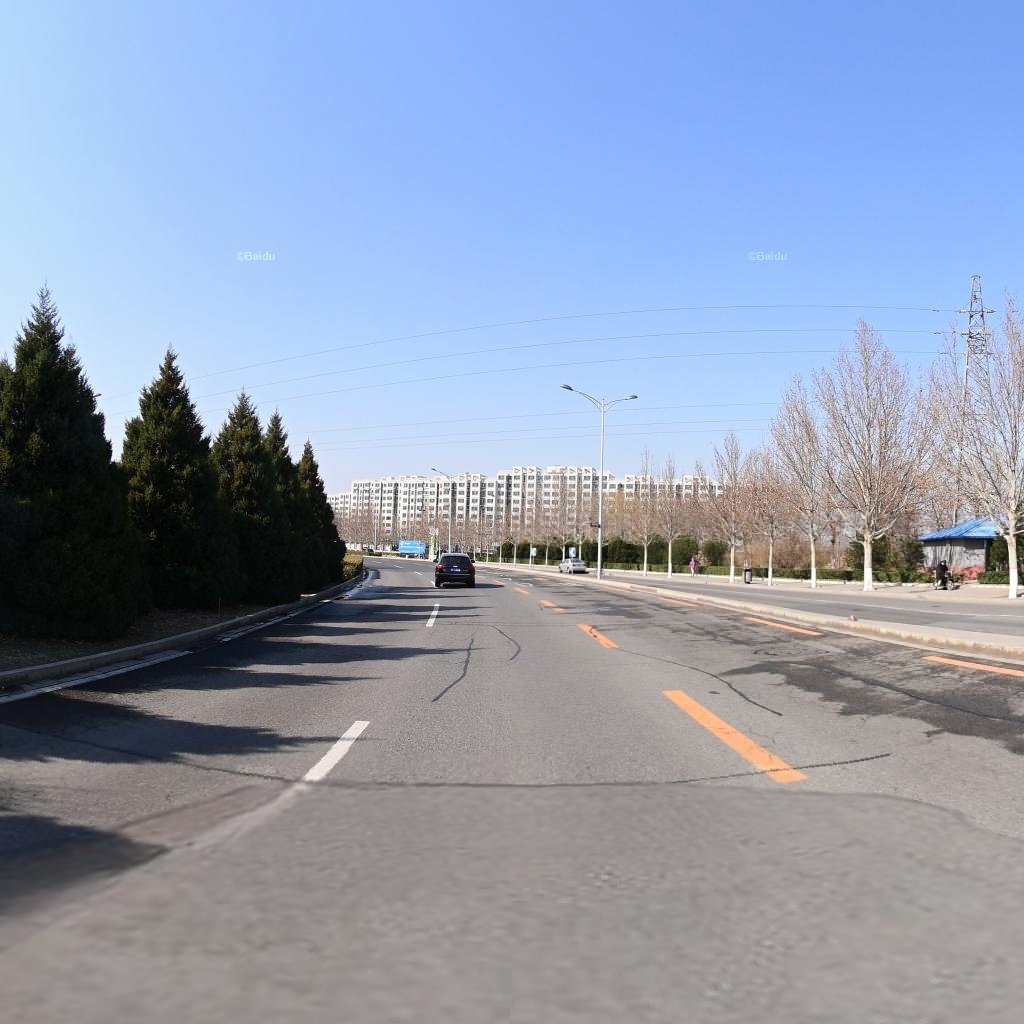
Region: Haidian
Road damage annotations: transverse patch, longitudinal patch, longitudinal patch, longitudinal patch, longitudinal patch, manhole cover